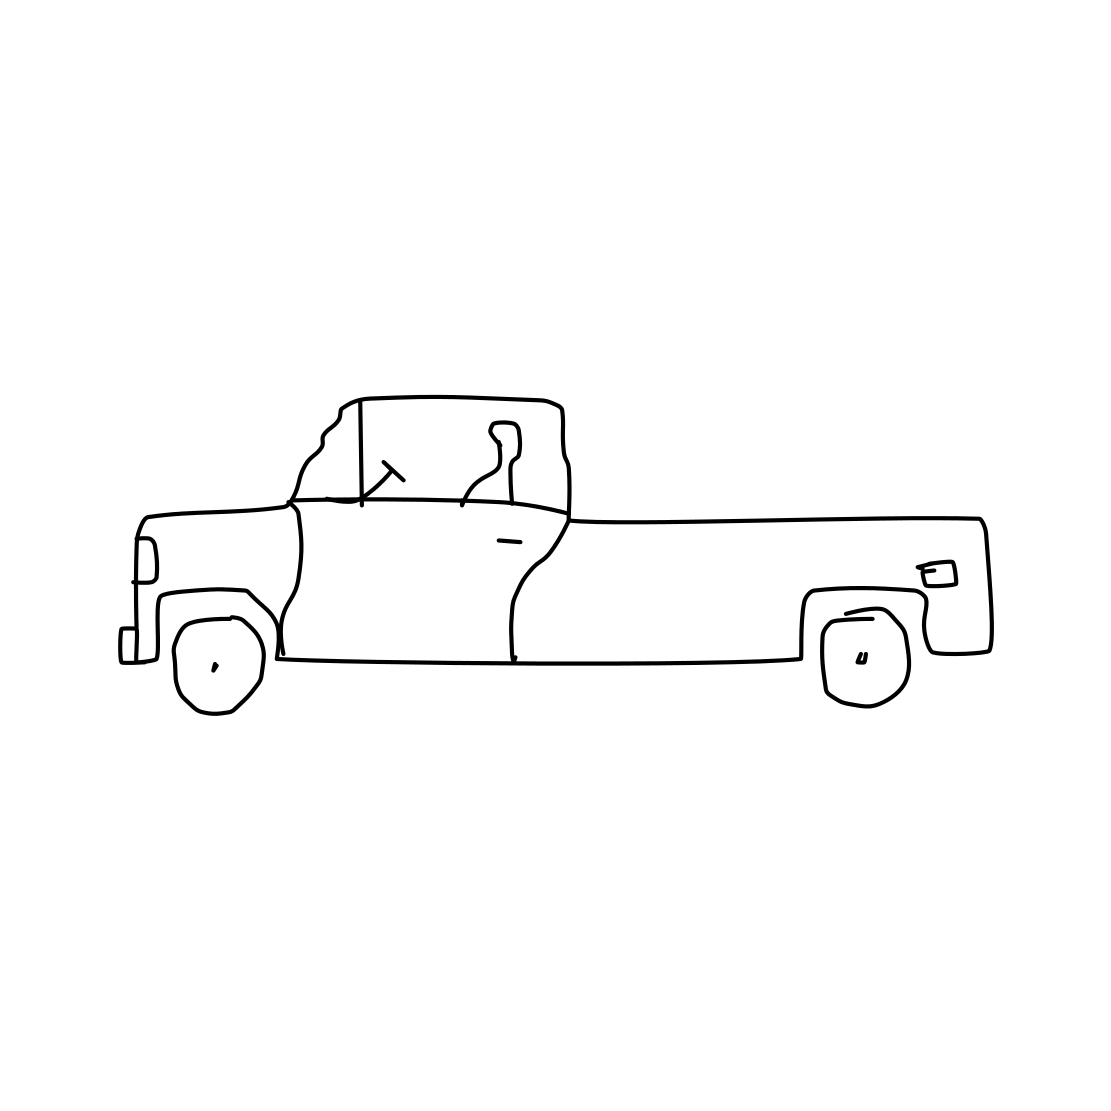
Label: pickup truck